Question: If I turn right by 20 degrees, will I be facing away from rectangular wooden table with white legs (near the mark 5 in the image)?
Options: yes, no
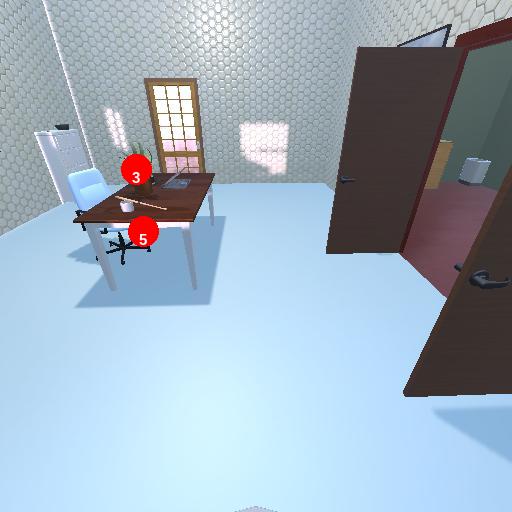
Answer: yes